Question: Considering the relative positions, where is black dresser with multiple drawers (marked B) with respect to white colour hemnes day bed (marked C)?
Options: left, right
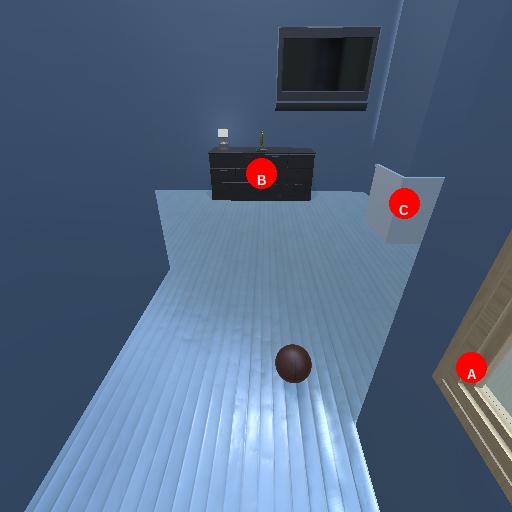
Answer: left